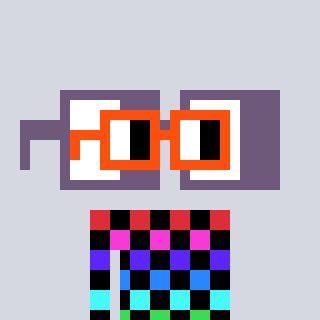
a pixel art character with square orange glasses, a glasses-shaped head and a slimegreen-colored body on a cool background